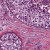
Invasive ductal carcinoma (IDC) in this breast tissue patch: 0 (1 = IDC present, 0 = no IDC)